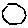
Label: hexagon